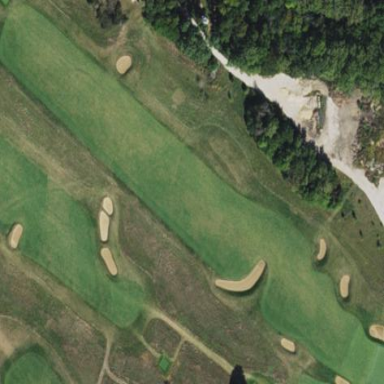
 part of golf course fairway. It is used for the sport of golf."